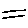
Label: line